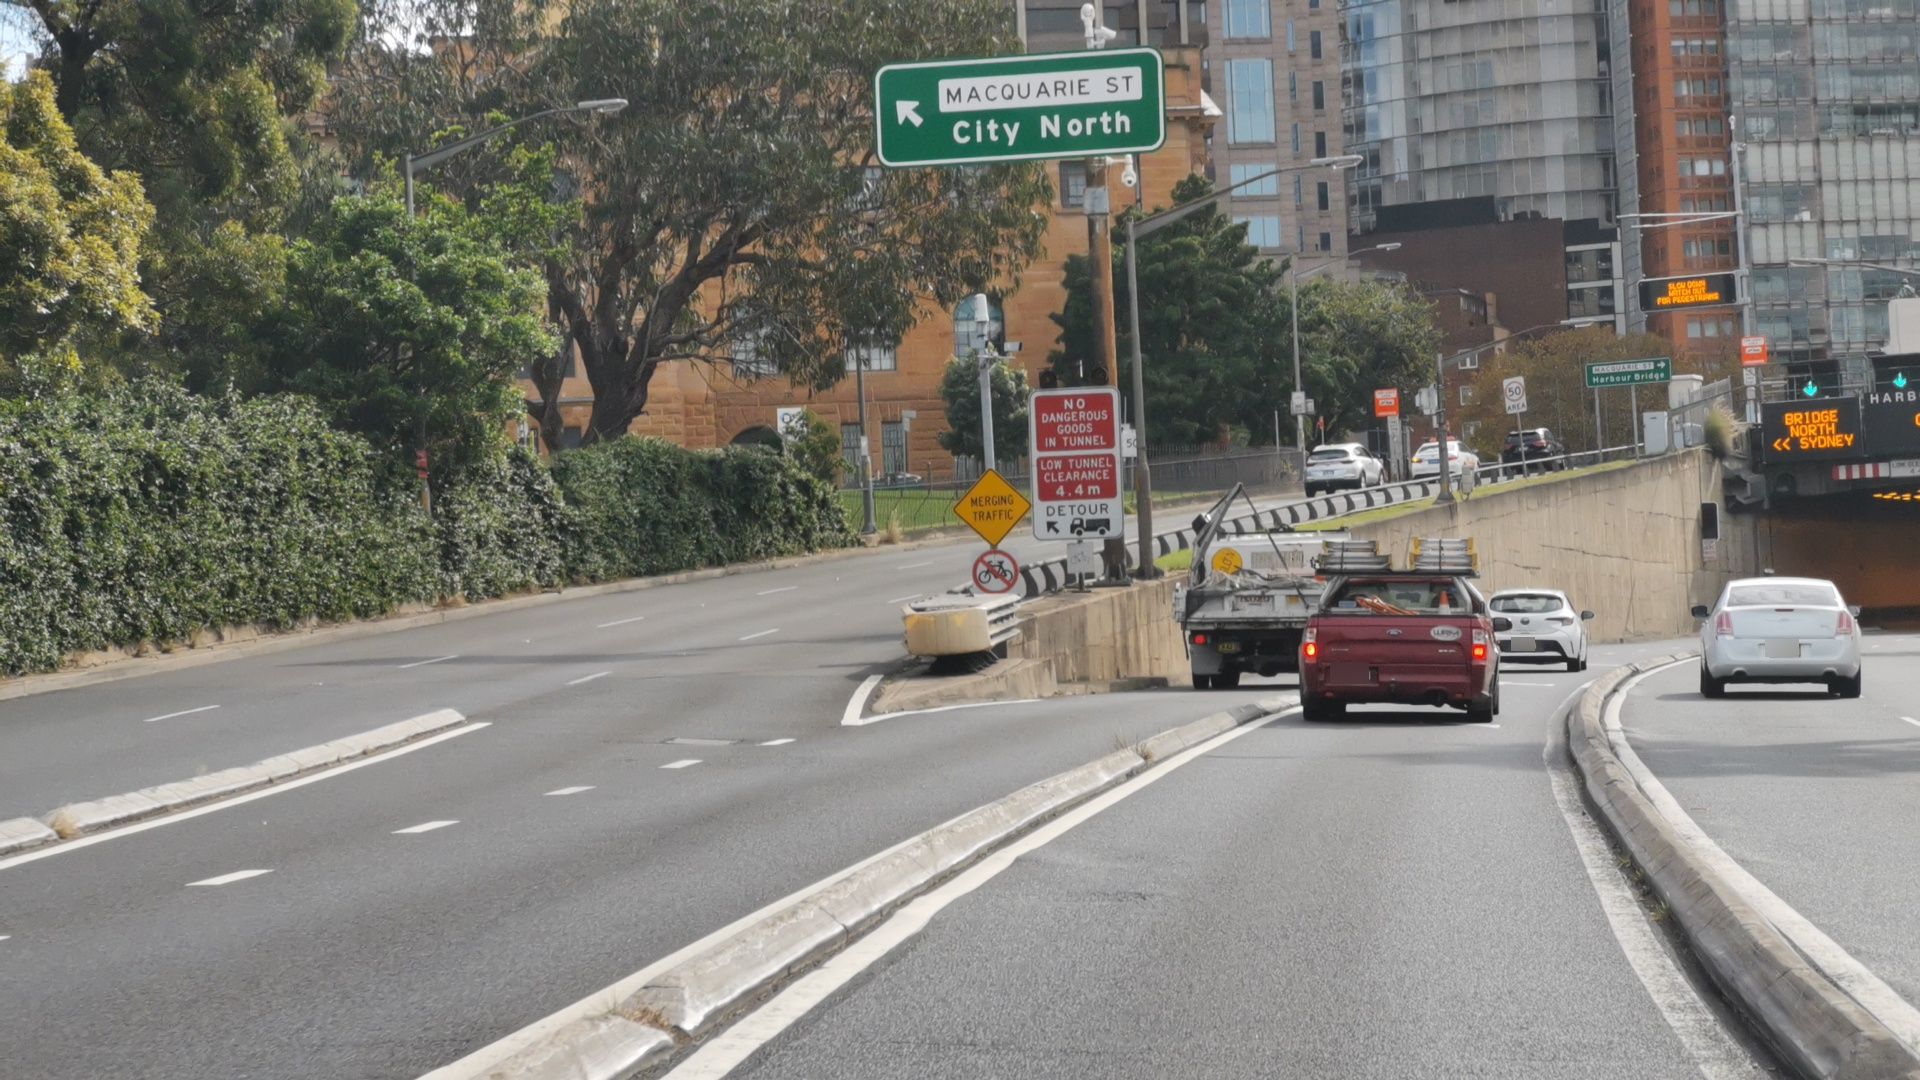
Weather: clear
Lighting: day
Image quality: good
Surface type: driving surface
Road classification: motorway_link, primary_link
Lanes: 2, 1
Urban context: urban centre
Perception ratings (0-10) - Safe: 1.32, Lively: 4.48, Beautiful: 3.81, Boring: 1.74, Depressing: 4.49, Wealthy: 6.54